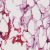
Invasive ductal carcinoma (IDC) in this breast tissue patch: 0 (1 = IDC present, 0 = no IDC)